Question: Given is a puzzle game with nine square cards.
On each of the cards there are 4 pictures at top, right, bottom and left.
Each picture on a card depicts either the front part or the rear part of an animal (a crocodile). Each picture has one of 5 colors.
Goal: to lay out the nine cards in a 3x3 grid in such a way that all "inner" (complete) crocodiles are properly combined with adjacent cards, i.e. have a front and rear end as well as matching colors.
To get a visual grip on the problem, here is a picture of the puzzle:

I found the depicted solution by hand.
Even though the puzzle looks simple at first glance, there is an extremely big number of combinations given that you can rotate each piece in 4 different ways.
The problem is now that I'd like to have an algorithm generating all possible 3x3 layouts in order to check all possible solutions (if there are any others). Preferably in Processing/Java.
Thoughts so far:
My approach would be to represent each of the 9 pieces by an array of 4 integer numbers, representing the 4 rotational states of a piece. Then generate all possible permutations of these 9 pieces, picking 1 of the 4 rotation-states from a piece array. A function 'isValidSolution()' could then check a solution for violation of the constraints (color matching and front-rear matching).
Any ideas on how to implement this?
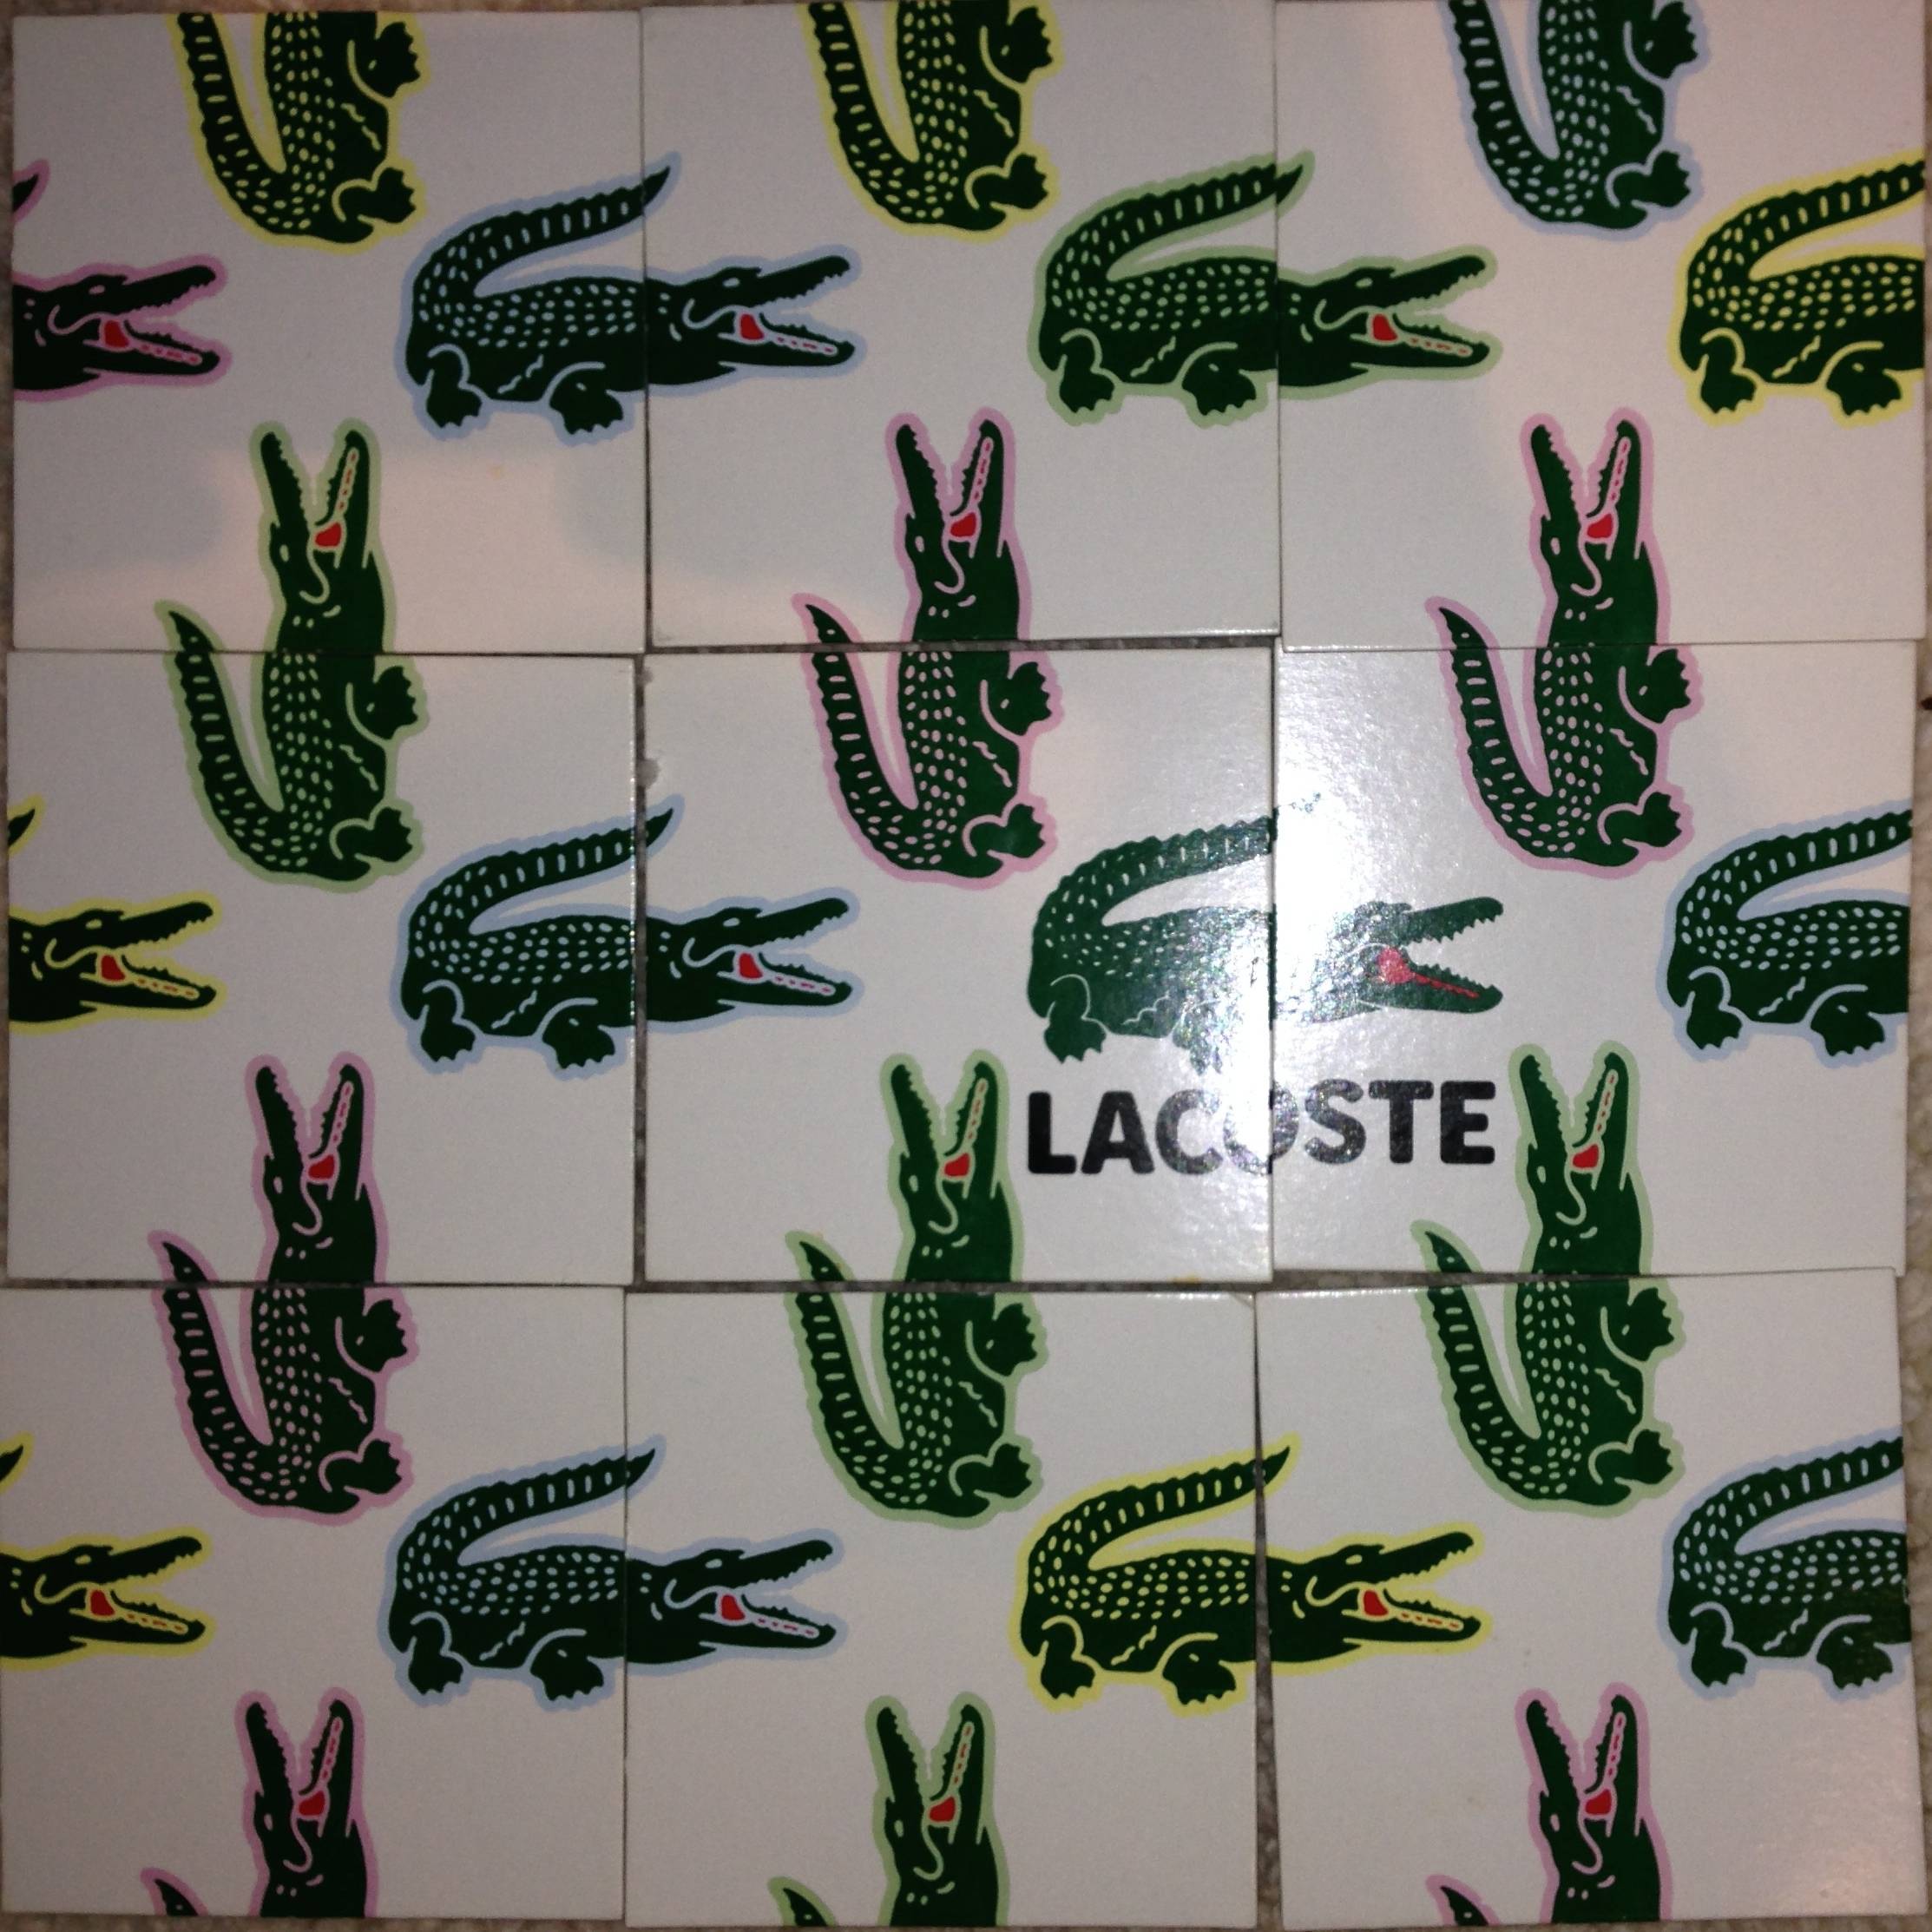
Answer: It is possible to find the solutions, trying not to explore all the unsuccessful paths of the search tree. The C++ code below, not highly optimized, finds a total of 2 solutions (that turn out to be the same because there is a duplicated tile, right answer?) almost instantaneously with my computer.
The trick here to avoid exploring all the possibilities is to call to function 'isValidSolution()' while we are still placing the tiles (the function handles empty tiles). Also, to speed up the process, I follow a given order placing the tiles, starting in the middle, then the cross around it at left, right, top and bottom, and then the corners top-left, top-right, bottom-left and bottom-right. Probably other combinations give quicker executions.
It is of course possible to optimize this because of the special pattern distribution in this puzzle (the pattern with the letters only accepts one possible match), but that's beyond the scope of my answer.
'''
#include<iostream>
// possible pattern pairs (head, body)
#define PINK 1
#define YELLOW 2
#define BLUE 3
#define GREEN 4
#define LACOSTE 5
typedef int8_t pattern_t; // a pattern is a possible color, positive for head, and negative for body
typedef struct {
pattern_t p[4]; // four patterns per piece: top, right, bottom, left
} piece_t;
unsigned long long int solutionsCounter = 0;
piece_t emptyPiece = {.p = {0, 0, 0, 0} };
piece_t board[3][3] = {
{ emptyPiece, emptyPiece, emptyPiece},
{ emptyPiece, emptyPiece, emptyPiece},
{ emptyPiece, emptyPiece, emptyPiece},
};
inline bool isEmpty(const piece_t& piece) {
bool result = (piece.p[0] == 0);
return result;
}
// check current solution
bool isValidSolution() {
int i, j;
for (i = 0; i < 2; i++) {
for (j = 0; j < 3; j++) {
if (!isEmpty(board[i][j]) && !isEmpty(board[i+1][j]) && (board[i][j].p[1] != -board[i+1][j].p[3])) {
return false;
}
}
}
for (i = 0; i < 3; i++) {
for (j = 0; j < 2; j++) {
if (!isEmpty(board[i][j]) && !isEmpty(board[i][j+1]) && (board[i][j].p[2] != -board[i][j+1].p[0])) {
return false;
}
}
}
return true;
}
// rotate piece
void rotatePiece(piece_t& piece) {
pattern_t paux = piece.p[0];
piece.p[0] = piece.p[1];
piece.p[1] = piece.p[2];
piece.p[2] = piece.p[3];
piece.p[3] = paux;
}
void printSolution() {
printf("Solution:
");
for (int i = 0; i < 3; i++) {
for (int j = 0; j < 3; j++) {
printf(" %2i ", (int) board[j][i].p[0]);
}
printf("
");
for (int j = 0; j < 3; j++) {
printf(" %2i %2i", (int) board[j][i].p[3], (int) board[j][i].p[1]);
}
printf("
");
for (int j = 0; j < 3; j++) {
printf(" %2i ", (int) board[j][i].p[2]);
}
printf("
");
}
printf("
");
}
bool usedPiece[9] = { false, false, false, false, false, false, false, false, false };
int colocationOrder[9] = { 4, 3, 5, 1, 7, 0, 2, 6, 8 };
void putNextPiece(piece_t pieces[9], int pieceNumber) {
if (pieceNumber == 9) {
if (isValidSolution()) {
solutionsCounter++;
printSolution();
}
} else {
int nextPosition = colocationOrder[pieceNumber];
int maxRotations = (pieceNumber == 0) ? 1 : 4; // avoids rotation symmetries.
for (int pieceIndex = 0; pieceIndex < 9; pieceIndex++) {
if (!usedPiece[pieceIndex]) {
usedPiece[pieceIndex] = true;
for (int rotationIndex = 0; rotationIndex < maxRotations; rotationIndex++) {
((piece_t*) board)[nextPosition] = pieces[pieceIndex];
if (isValidSolution()) {
putNextPiece(pieces, pieceNumber + 1);
}
rotatePiece(pieces[pieceIndex]);
}
usedPiece[pieceIndex] = false;
((piece_t*) board)[nextPosition] = emptyPiece;
}
}
}
}
int main() {
// register all the pieces (already solved, scramble!)
piece_t pieces[9] = {
{.p = { -YELLOW, -BLUE, +GREEN, +PINK} },
{.p = { -YELLOW, -GREEN, +PINK, +BLUE} },
{.p = { -BLUE, -YELLOW, +PINK, +GREEN }},
{.p = { -GREEN, -BLUE, +PINK, +YELLOW }},
{.p = { -PINK, -LACOSTE, +GREEN, +BLUE }},
{.p = { -PINK, -BLUE, +GREEN, +LACOSTE }},
{.p = { -PINK, -BLUE, +PINK, +YELLOW }},
{.p = { -GREEN, -YELLOW, +GREEN, +BLUE }},
{.p = { -GREEN, -BLUE, +PINK, +YELLOW }}
};
putNextPiece(pieces, 0);
printf("found %llu solutions
", solutionsCounter);
return 0;
}
'''